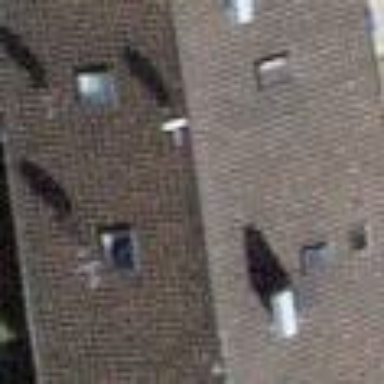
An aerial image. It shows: Gabled roof house.